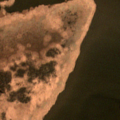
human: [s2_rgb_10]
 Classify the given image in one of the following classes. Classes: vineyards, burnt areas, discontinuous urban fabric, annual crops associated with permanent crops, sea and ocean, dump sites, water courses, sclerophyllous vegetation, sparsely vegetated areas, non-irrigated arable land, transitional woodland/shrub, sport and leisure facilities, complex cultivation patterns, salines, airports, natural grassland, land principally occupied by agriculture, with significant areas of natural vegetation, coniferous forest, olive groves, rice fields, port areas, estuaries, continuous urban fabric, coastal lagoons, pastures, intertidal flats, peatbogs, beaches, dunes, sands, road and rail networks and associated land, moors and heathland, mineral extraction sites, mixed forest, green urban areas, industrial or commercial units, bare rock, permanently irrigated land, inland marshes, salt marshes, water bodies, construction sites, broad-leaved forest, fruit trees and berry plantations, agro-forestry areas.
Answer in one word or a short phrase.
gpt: transitional woodland/shrub, inland marshes, water bodies